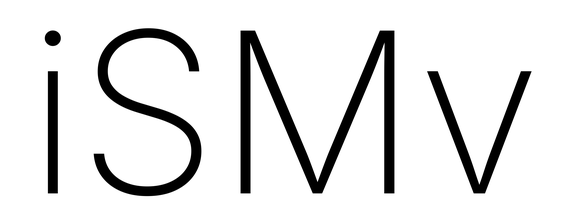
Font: Inter_ExtraLight